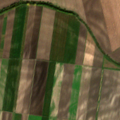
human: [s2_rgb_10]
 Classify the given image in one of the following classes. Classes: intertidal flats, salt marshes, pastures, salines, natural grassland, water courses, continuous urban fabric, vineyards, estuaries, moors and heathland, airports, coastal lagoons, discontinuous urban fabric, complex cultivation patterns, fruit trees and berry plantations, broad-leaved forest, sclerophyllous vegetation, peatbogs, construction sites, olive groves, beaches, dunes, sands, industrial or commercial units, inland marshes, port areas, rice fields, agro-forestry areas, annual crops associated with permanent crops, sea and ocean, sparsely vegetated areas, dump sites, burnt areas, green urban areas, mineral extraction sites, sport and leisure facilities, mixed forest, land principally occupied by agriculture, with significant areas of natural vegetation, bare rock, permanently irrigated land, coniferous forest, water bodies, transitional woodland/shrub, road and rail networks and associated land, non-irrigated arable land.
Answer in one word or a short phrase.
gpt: non-irrigated arable land